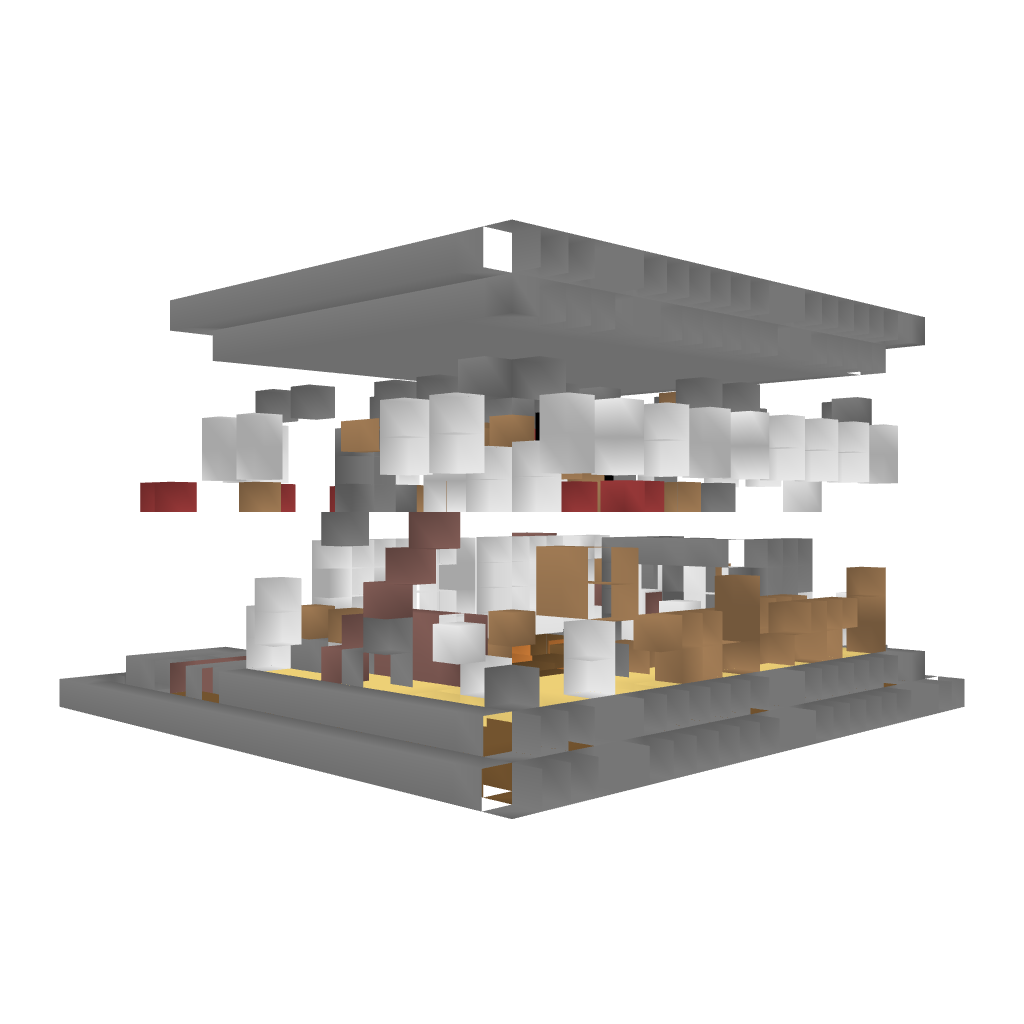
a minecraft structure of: Lower-class Modern Convenience Store with Apartments bad low quality